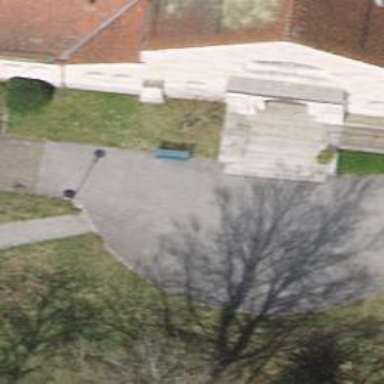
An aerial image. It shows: Bench.